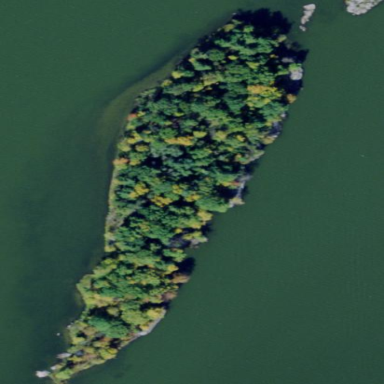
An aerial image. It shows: Islet.